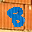
Label: 8